Interaction volume radius: 5 \u00c5
Interaction volume height: 15 \u00c5
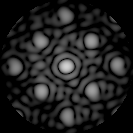
Disorder parameter: 0.2069